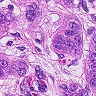
Metastatic tissue present: yes